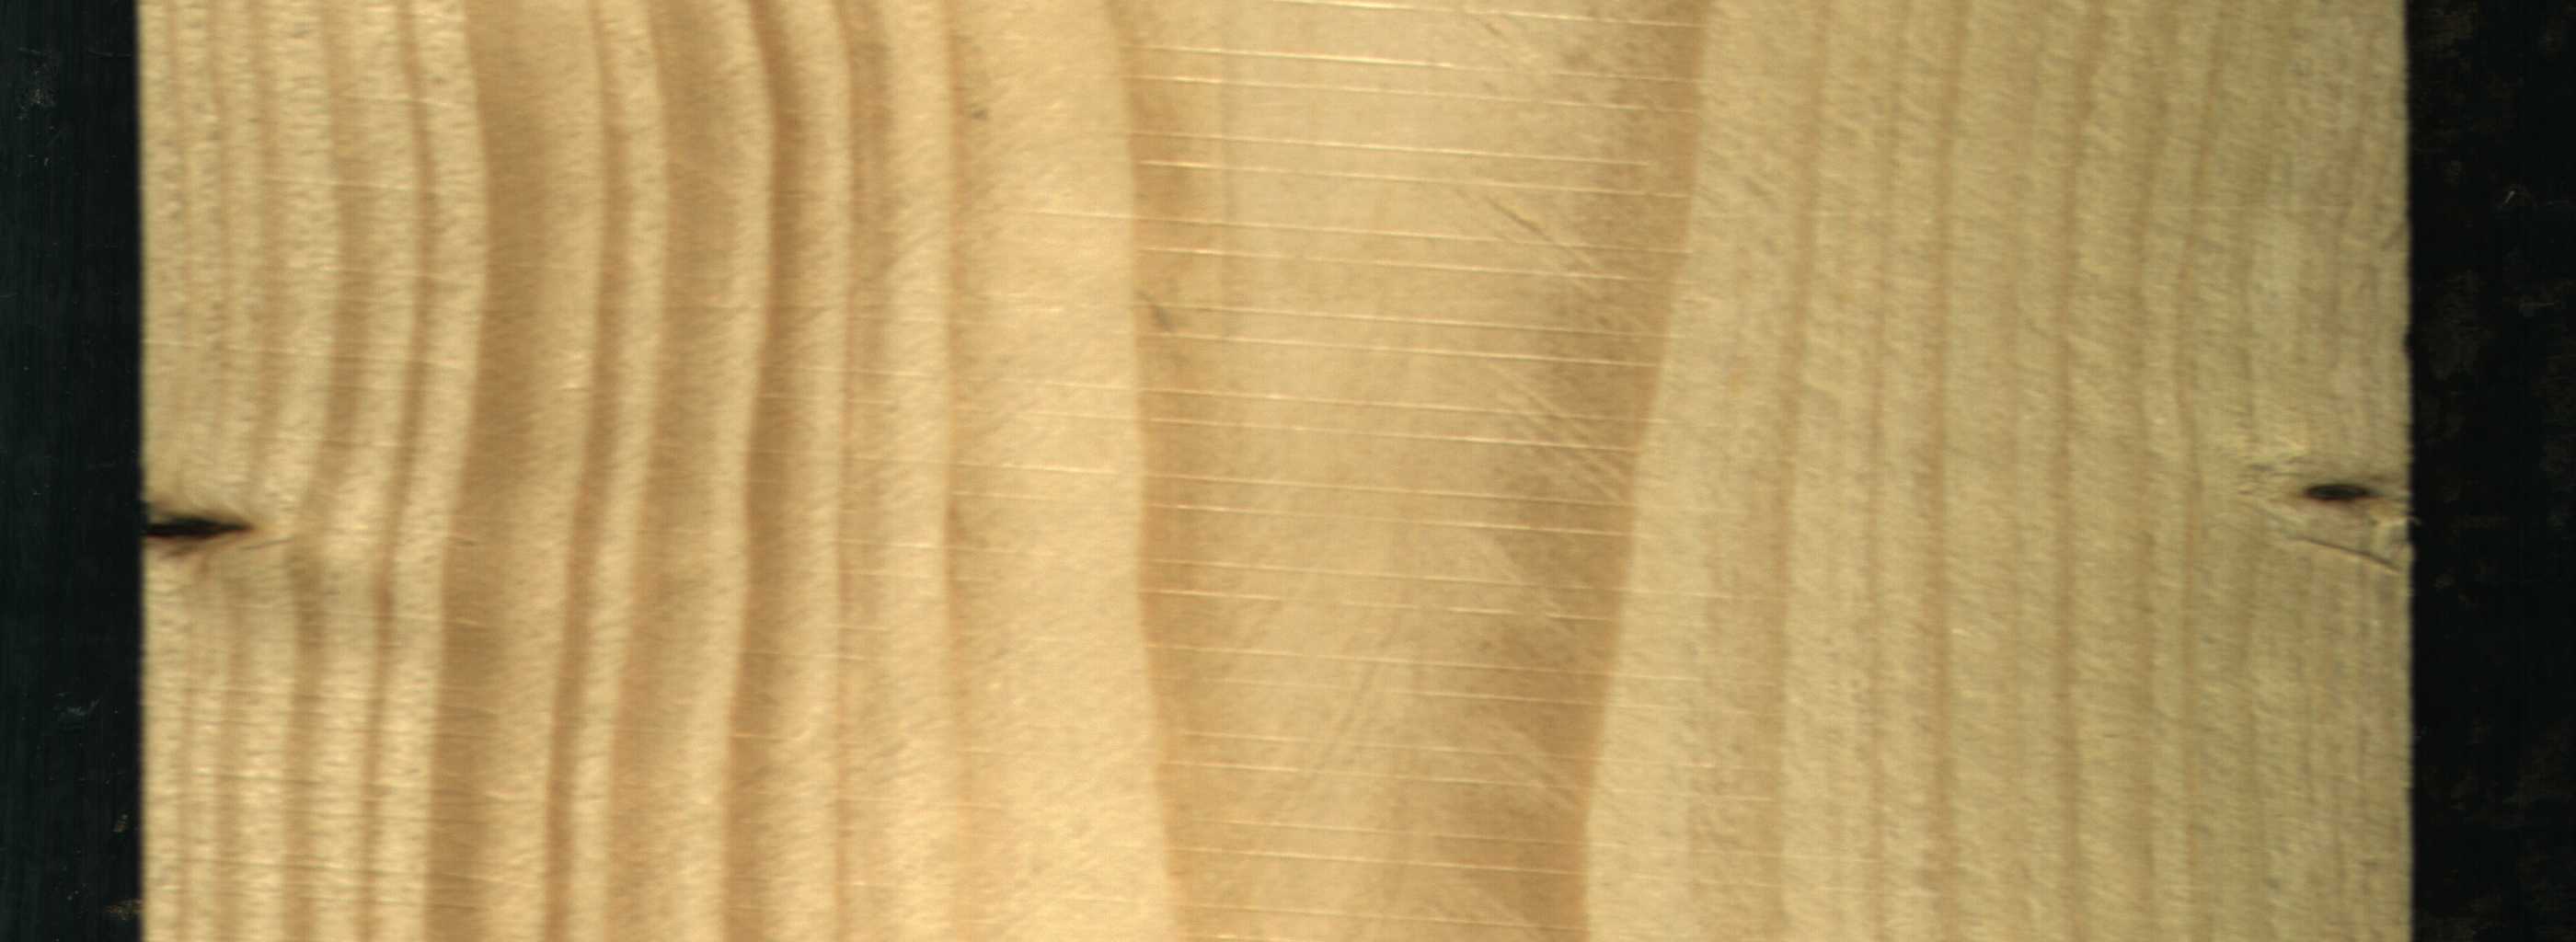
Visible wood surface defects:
Knot_missing
Dead_Knot